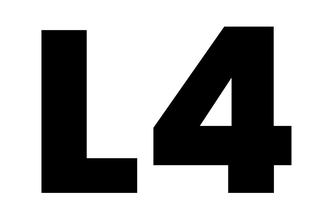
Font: Poppins-ExtraBold